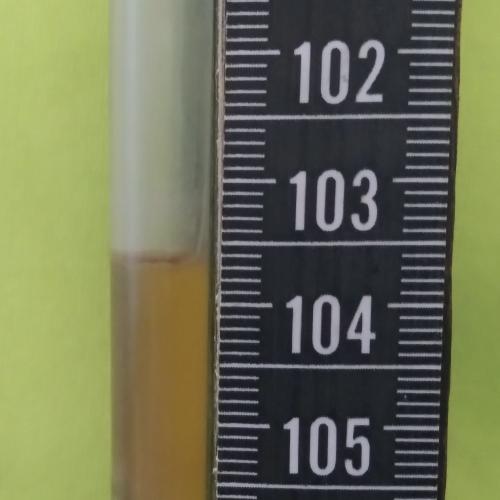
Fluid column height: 103.7 cm